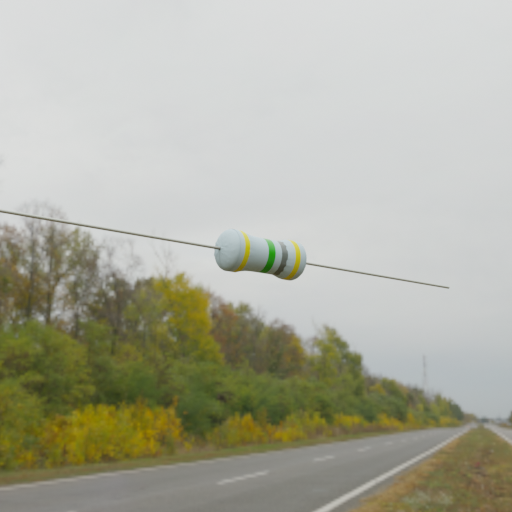
Resistor colour bands (in order): yellow, green, gray, yellow